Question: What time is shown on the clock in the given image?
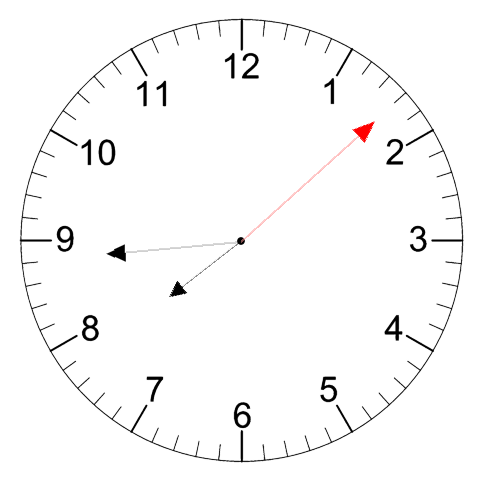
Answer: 07:44:08